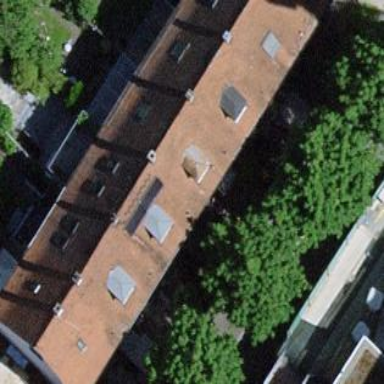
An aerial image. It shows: Terrace building.